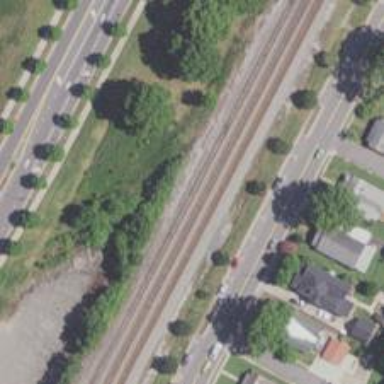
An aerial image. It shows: Railway siding with rails.